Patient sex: F
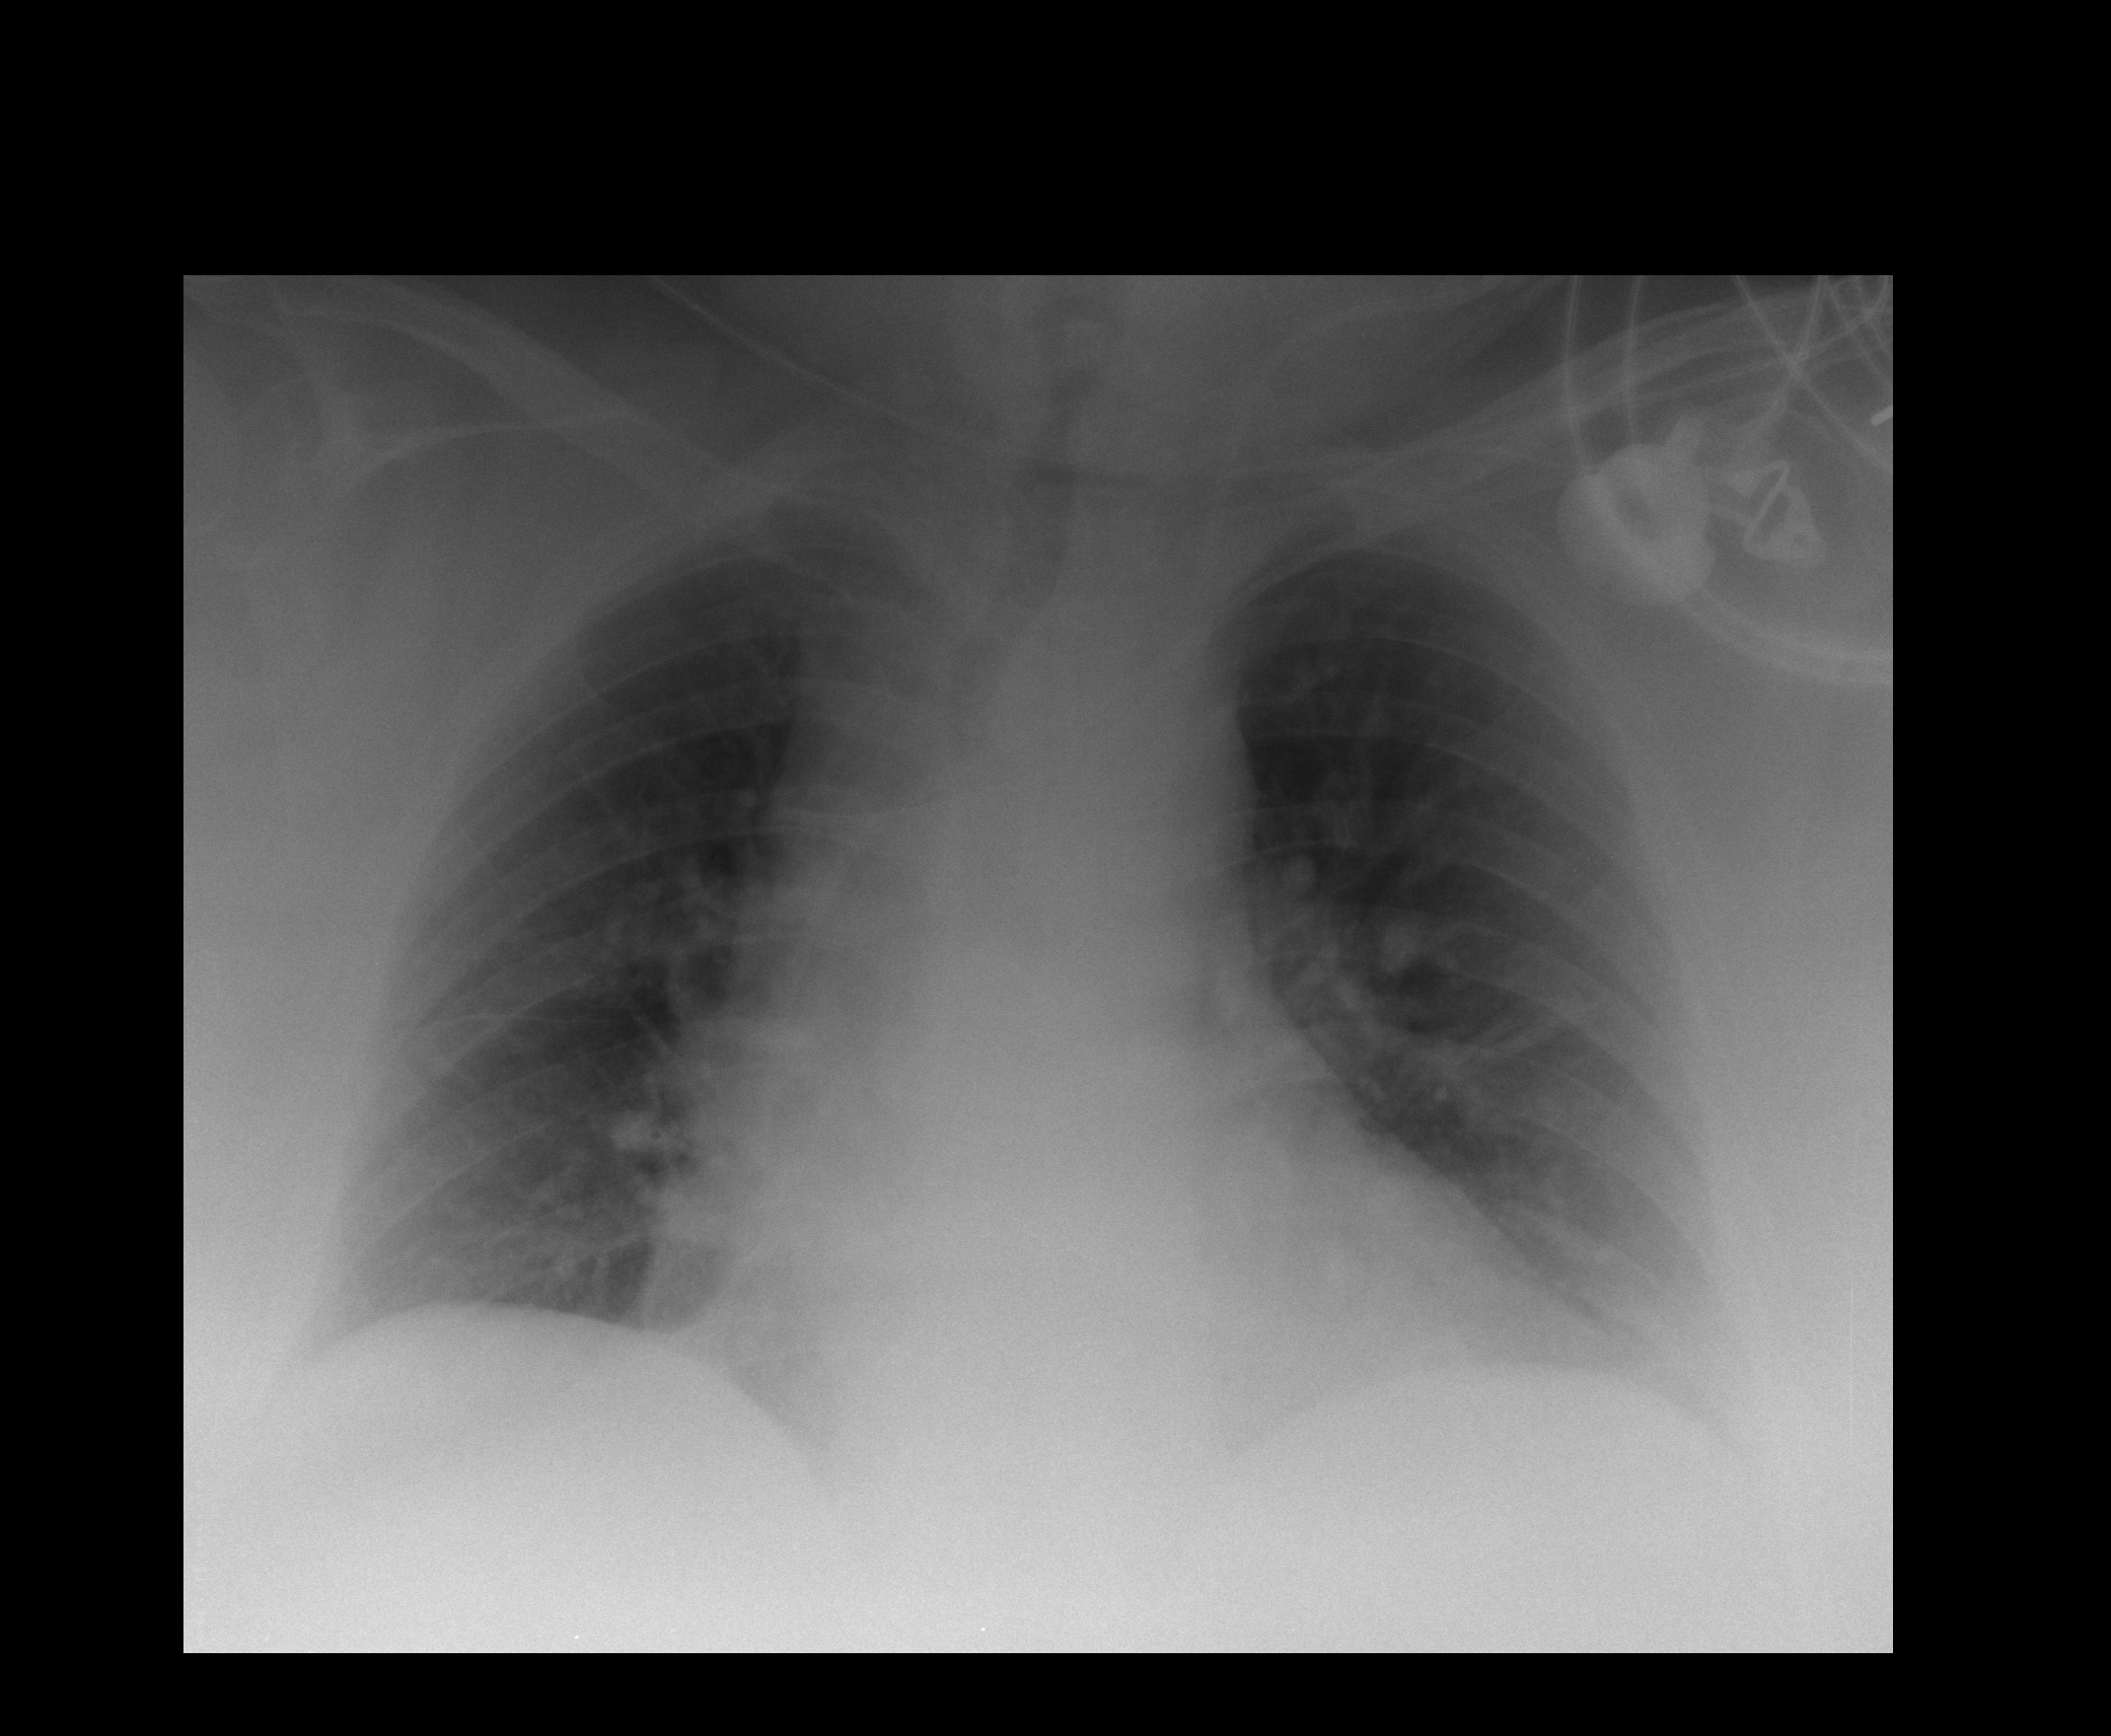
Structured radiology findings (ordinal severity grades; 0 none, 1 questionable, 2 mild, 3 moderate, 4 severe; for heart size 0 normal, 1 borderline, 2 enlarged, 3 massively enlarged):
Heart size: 2
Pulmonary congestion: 1
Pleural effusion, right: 0
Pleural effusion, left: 0
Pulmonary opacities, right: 0
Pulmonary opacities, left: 0
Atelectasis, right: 0
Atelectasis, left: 1